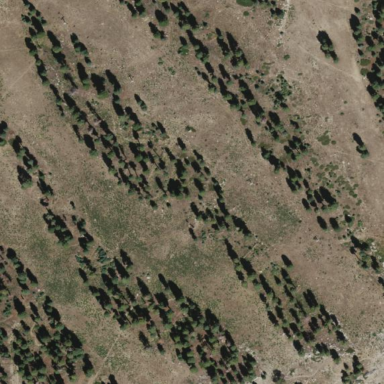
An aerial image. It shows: Forest area with evergreen needle-leaved trees that produce timber and wood.